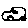
Label: car